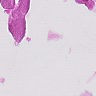
Metastatic tissue present: no